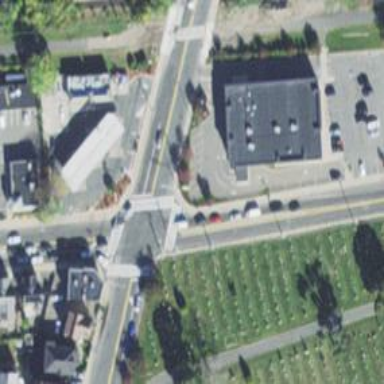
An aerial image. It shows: Solid stop lines on the road.